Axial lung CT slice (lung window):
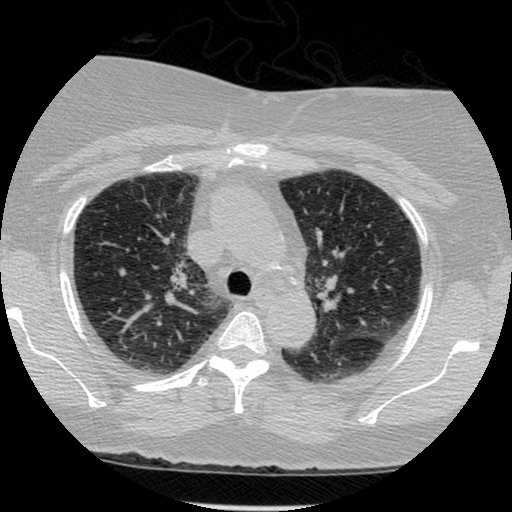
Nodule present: no